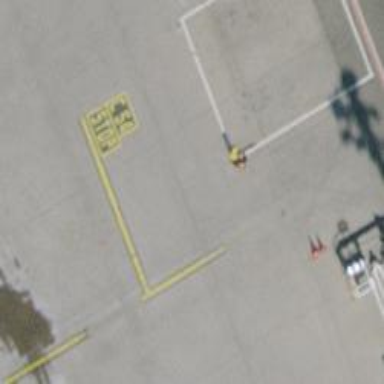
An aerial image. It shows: Airport parking position.